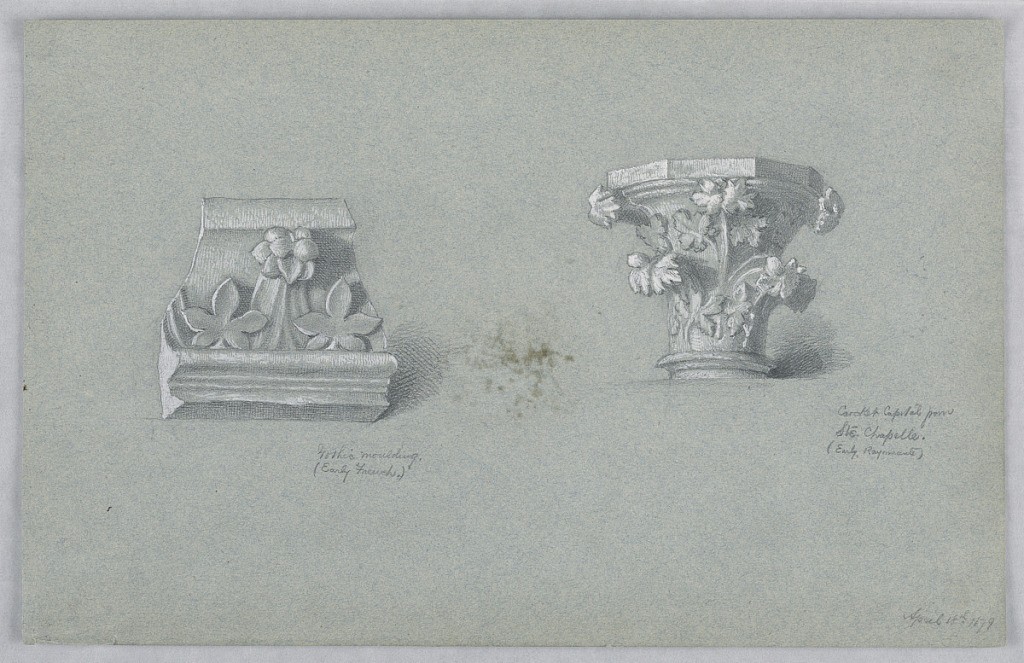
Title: Two Studies of Gothic Architecture
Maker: Arnold William Brunner, American, 1857–1925
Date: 1879
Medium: Graphite and white heightening on grey paper
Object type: Drawing
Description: Left, early French gothic moulding. Right, a crocket capital from St. Chapelle, carvings of curled leaves.